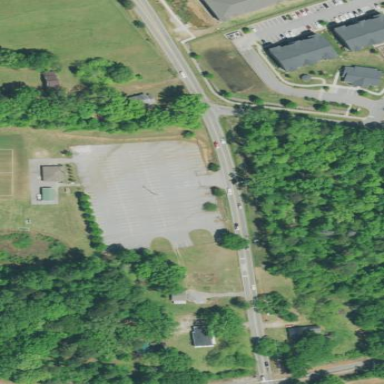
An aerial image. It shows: Parking area with asphalt surface.